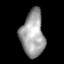
Tissue: lung
Cell type: Epithelial cells
Senescence score: 0.2149
Nuclear area (px): 1049
Mean DAPI intensity: 159.768